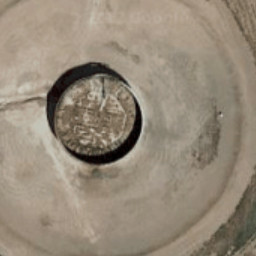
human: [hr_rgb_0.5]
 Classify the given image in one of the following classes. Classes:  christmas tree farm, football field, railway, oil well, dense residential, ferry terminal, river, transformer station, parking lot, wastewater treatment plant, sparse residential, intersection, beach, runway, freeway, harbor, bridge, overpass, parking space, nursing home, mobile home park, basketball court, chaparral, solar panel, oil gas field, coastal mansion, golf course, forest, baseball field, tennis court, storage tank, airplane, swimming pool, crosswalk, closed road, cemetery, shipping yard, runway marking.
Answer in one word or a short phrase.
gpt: storage tank